Question: Chrome extension launches the app in a separate window from the domain "<URL>" . The domain uses the app React.
My React App:
'''
componentDidMount() {
let connectApp = chrome.runtime.connect(
"ID My Chrome Extension",
{
name: "test",
}
);
connectApp.onMessage.addListener((msg, sender, sendResponse) => {
console.log(msg);
});
connectApp.onDisconnect.addListener((obj) => {
console.log("disconnected port", obj);
});
}
'''
Chrome Extantion:
'''
function sendInfoProspectWithDom(data) {
chrome.runtime.sendMessage({
text: "create-new-propsect"
});
}
chrome.runtime.onConnect.addListener(function (obj) {
console.log("onConnect");
});
'''
'''
{
"manifest_version": 2,
"name": "test",
"version": "1.1.0",
"description": "test Description",
"browser_action": {},
"background": {
"scripts": ["background.js"],
"persistent": true
},
"content_scripts": [
{
"matches": ["*://mail.google.com/*"],
"js": ["content.js"]
}
],
"externally_connectable": {
"ids": ["*"],
"matches": [
"https://localhost:3000/*",
"http://localhost:3000/*"
],
"accepts_tls_channel_id": false
},
"icons": {
"16": "icon16.png",
"48": "icon48.png",
"128": "icon128.png"
},
"permissions": [
"tabs",
"activeTab",
"https://*/*",
"http://*/*"
]
}
'''

|||||||||||||||||||||||||||||||||||||||||||||||||||||||||||||||||||||
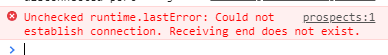
Answer: The error message means there is no listener or the extension wasn't enabled at the time the message was sent.
See <URL> section:
> From your app or extension, you may listen to messages from web pages via the runtime. or runtime. APIs, similar to cross-extension messaging. Only the web page can initiate a connection.
So you need to replace onConnect with onConnectExternal:
'''
chrome.runtime.onConnectExternal.addListener(port => {
//
});
'''